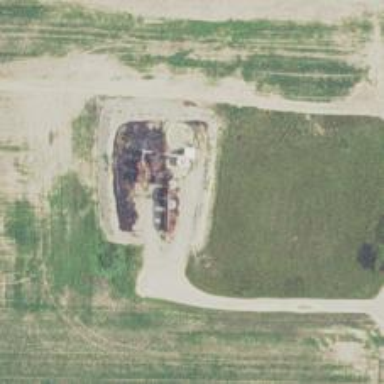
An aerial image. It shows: Storage tank with man-made structure.